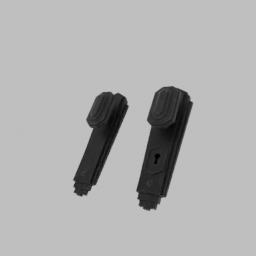
Label: mechanical